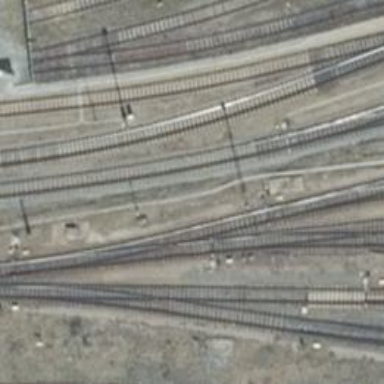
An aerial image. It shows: Railway yard used for servicing trains.